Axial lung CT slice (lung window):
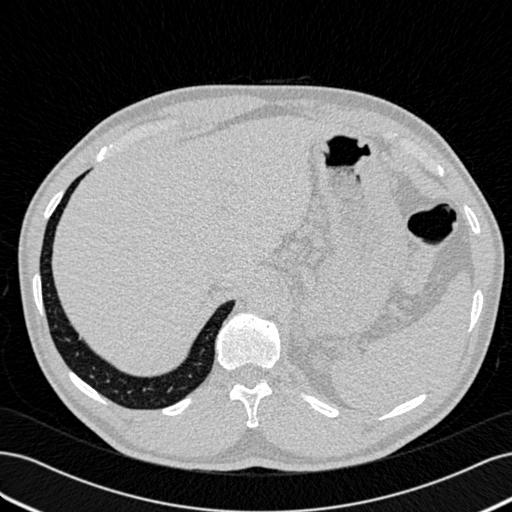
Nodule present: no